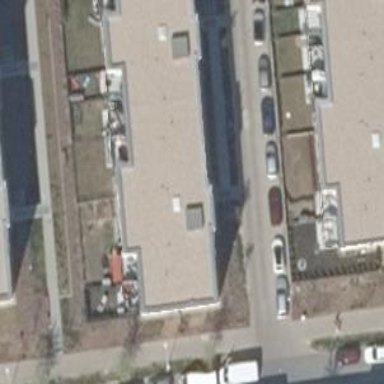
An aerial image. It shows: Flat-roofed apartment building.